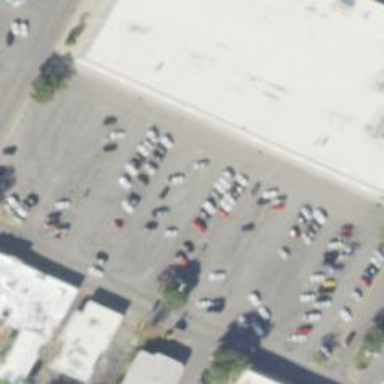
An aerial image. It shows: Parking space is available.